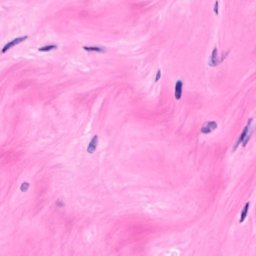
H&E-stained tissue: Breast